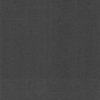
Label: dusty